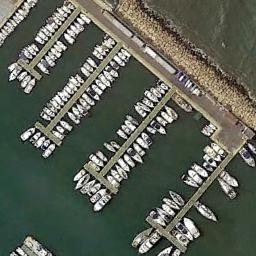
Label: harbor